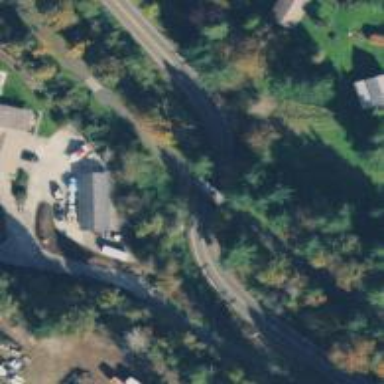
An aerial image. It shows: Abandoned railway bridge over cycleway road.